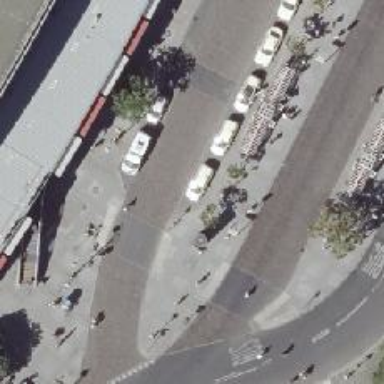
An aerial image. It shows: Taxi stand.